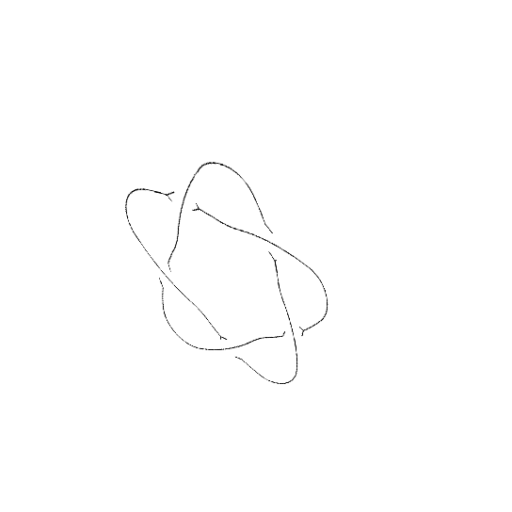
Crossing number: 5